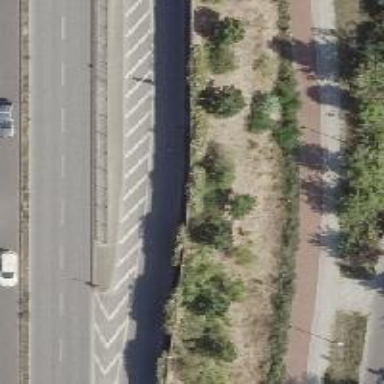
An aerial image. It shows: Trunk link road with asphalt surface and no sidewalk.